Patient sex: M
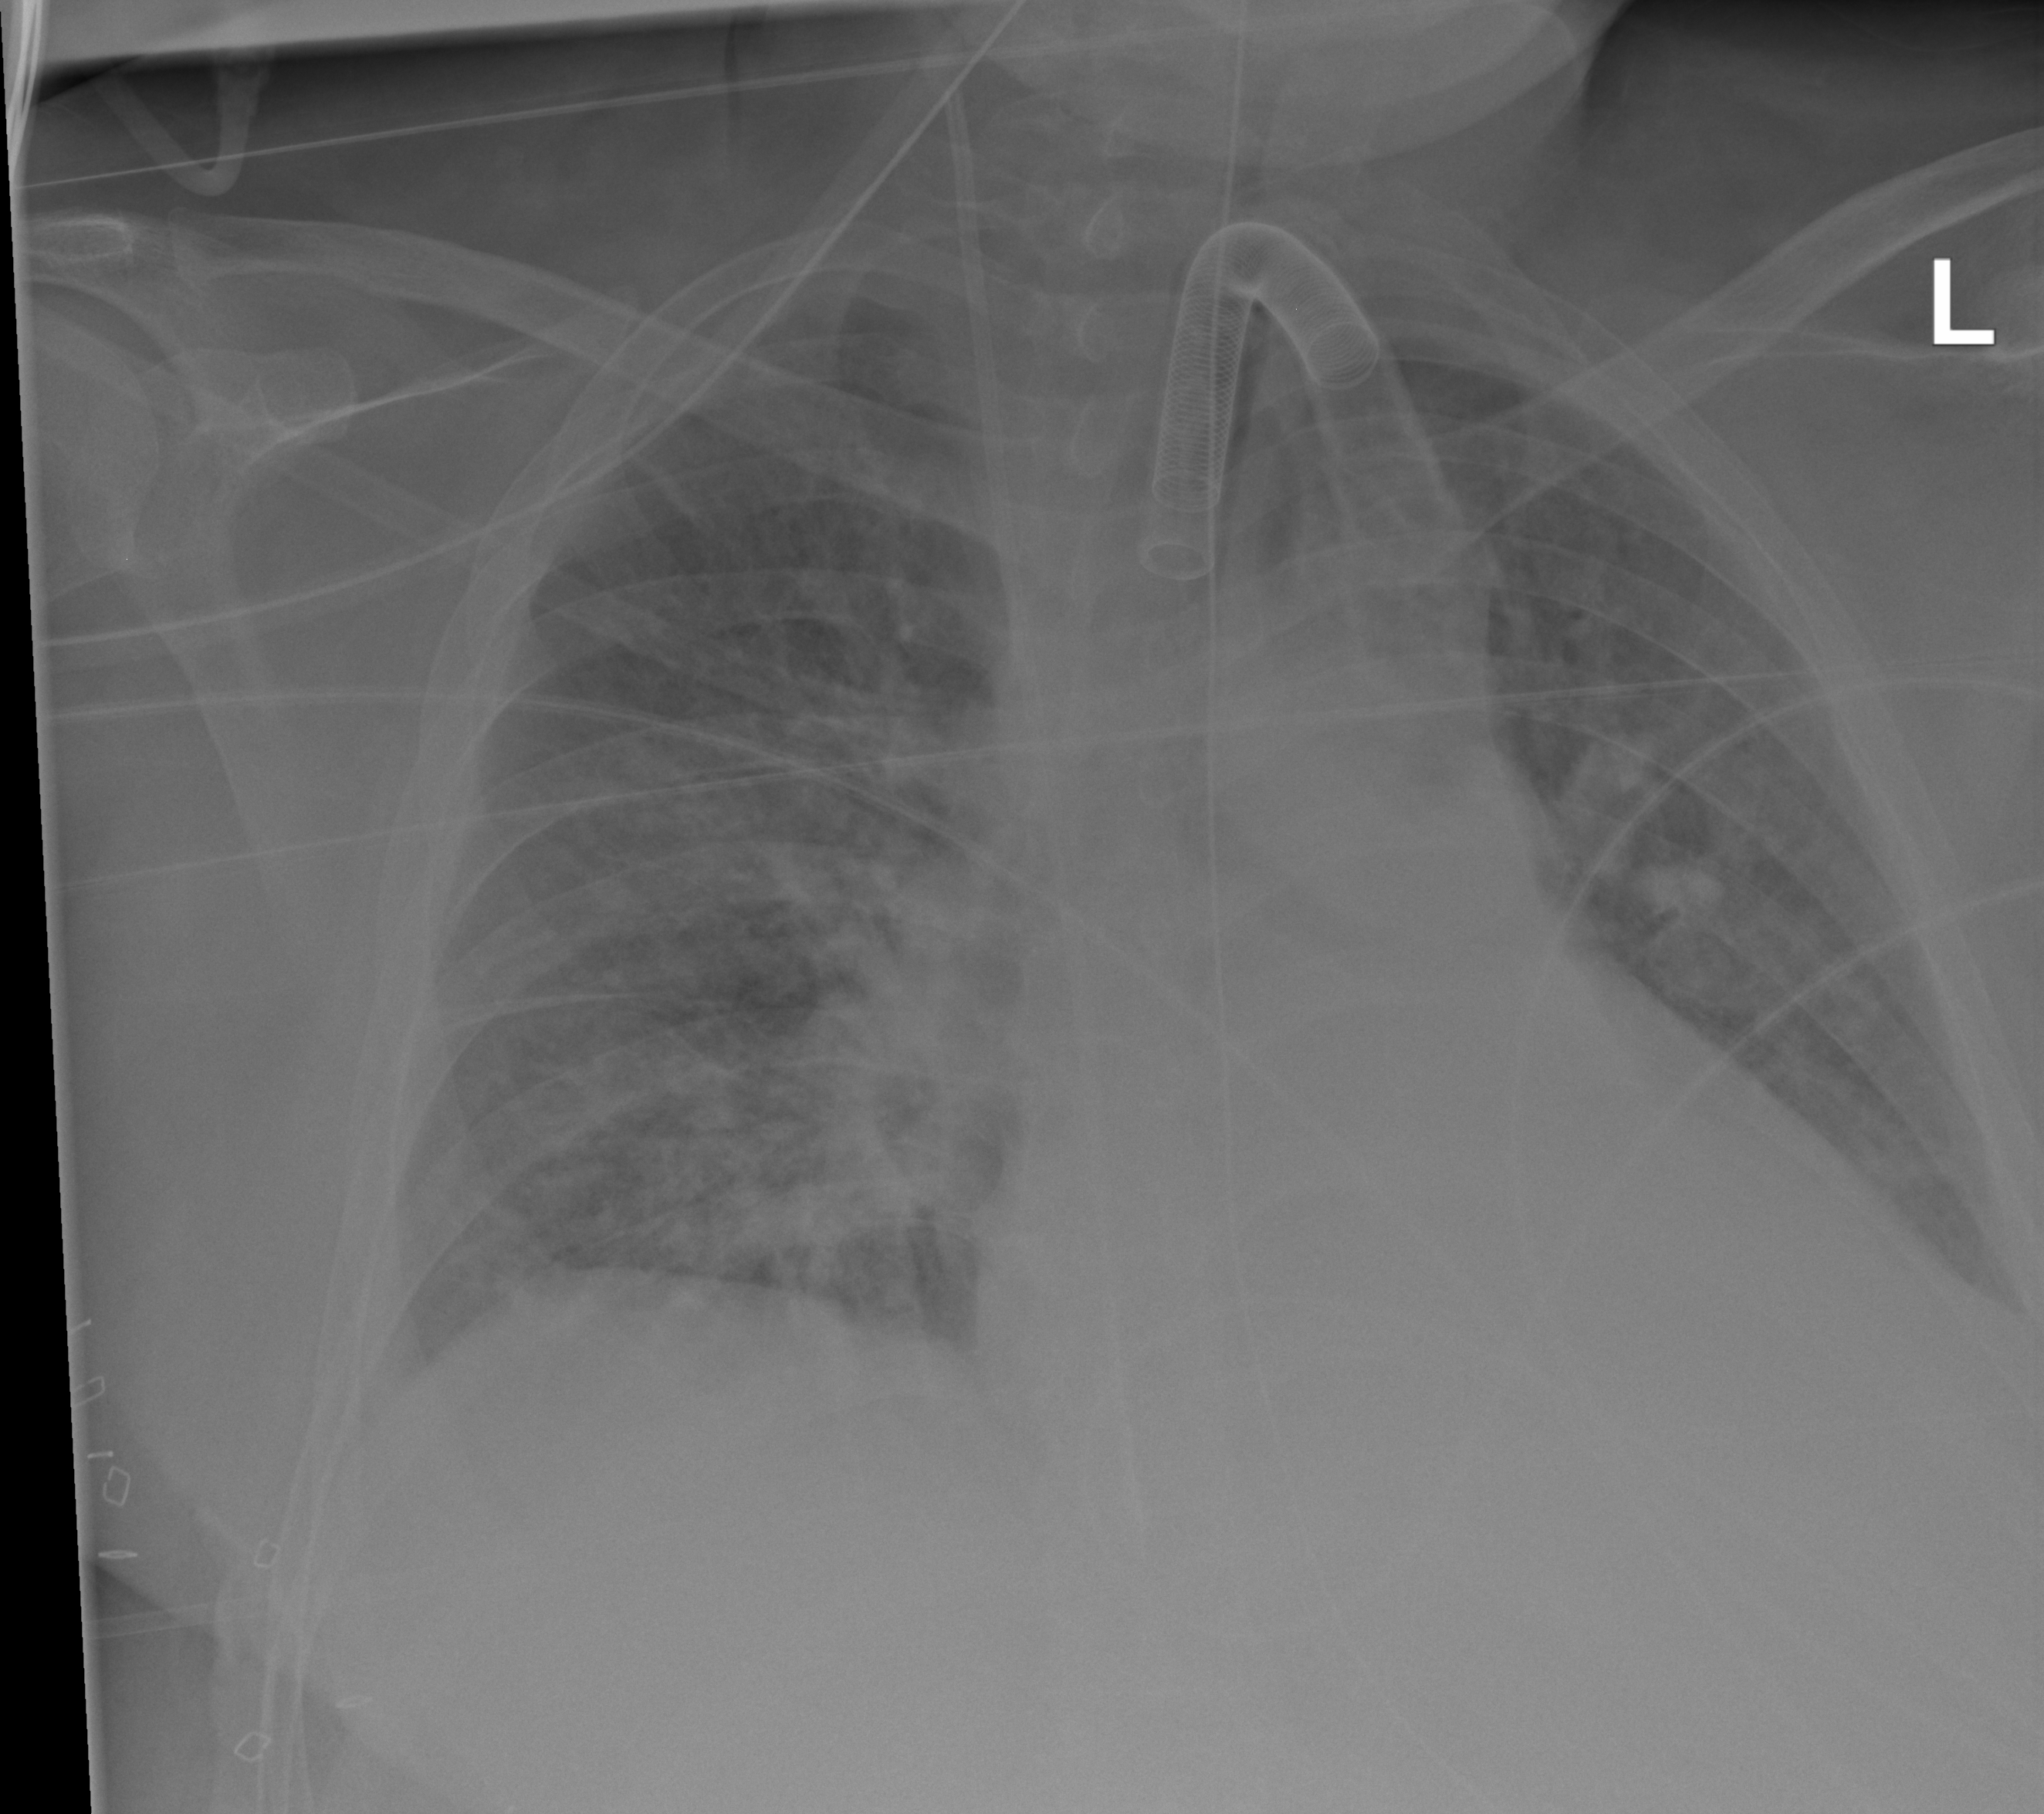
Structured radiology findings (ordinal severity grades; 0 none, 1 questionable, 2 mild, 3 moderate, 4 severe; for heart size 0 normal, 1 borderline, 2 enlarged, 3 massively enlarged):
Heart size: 1
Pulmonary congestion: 2
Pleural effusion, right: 0
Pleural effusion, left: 0
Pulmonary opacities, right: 2
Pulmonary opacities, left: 2
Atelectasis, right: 2
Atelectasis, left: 4